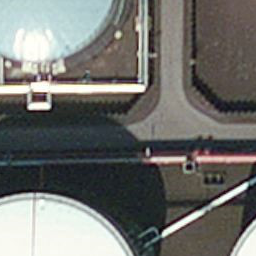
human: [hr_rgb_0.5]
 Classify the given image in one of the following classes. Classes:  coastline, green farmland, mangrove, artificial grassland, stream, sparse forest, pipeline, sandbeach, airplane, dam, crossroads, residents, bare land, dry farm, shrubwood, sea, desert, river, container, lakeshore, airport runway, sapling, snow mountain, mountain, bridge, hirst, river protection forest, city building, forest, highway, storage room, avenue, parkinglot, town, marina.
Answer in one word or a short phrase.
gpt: storage room